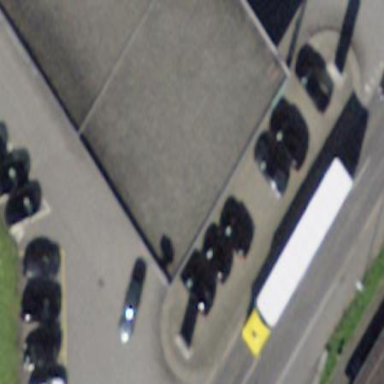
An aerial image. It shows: Fuel station with roof.